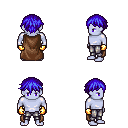
a pixel art fantasy rpg character, male body template, dark elf, purple skin, brown cape, metal pants, blue short bangs hairstyle, gold gloves, four views (front, back, left, right), 2x2 character sprite sheet, small pixel art, hard edges, no anti-aliasing